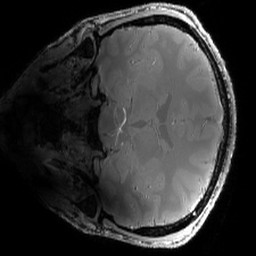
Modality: PDw
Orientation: coronal
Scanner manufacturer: siemens
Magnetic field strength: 6.98 T
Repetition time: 2.02 s
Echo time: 0.00308 s